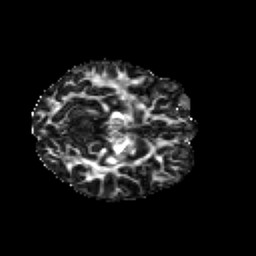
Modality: FA
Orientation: axial
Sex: male
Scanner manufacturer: siemens
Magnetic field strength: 3 T
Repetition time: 5 s
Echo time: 0.071 s